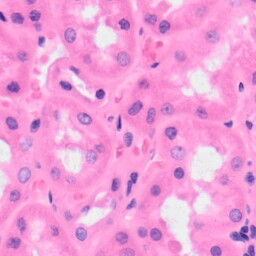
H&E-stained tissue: Kidney